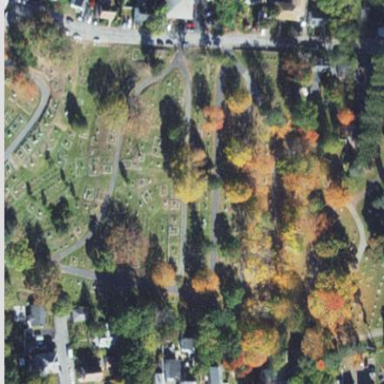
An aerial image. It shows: Cemetery.